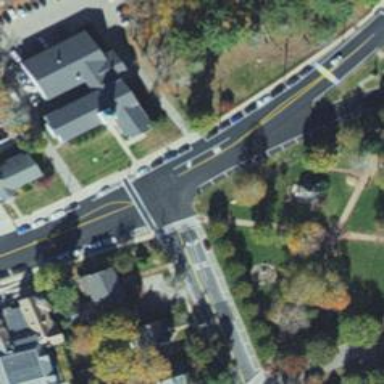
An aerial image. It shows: Marked crossing on the road.